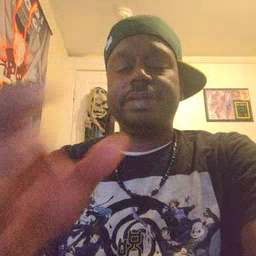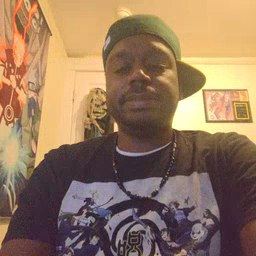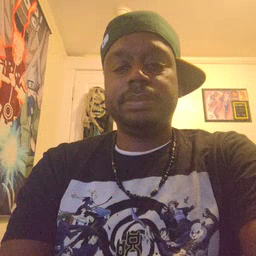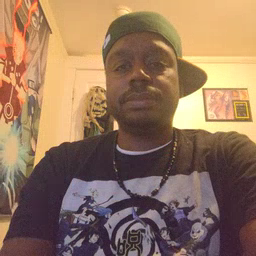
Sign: hot